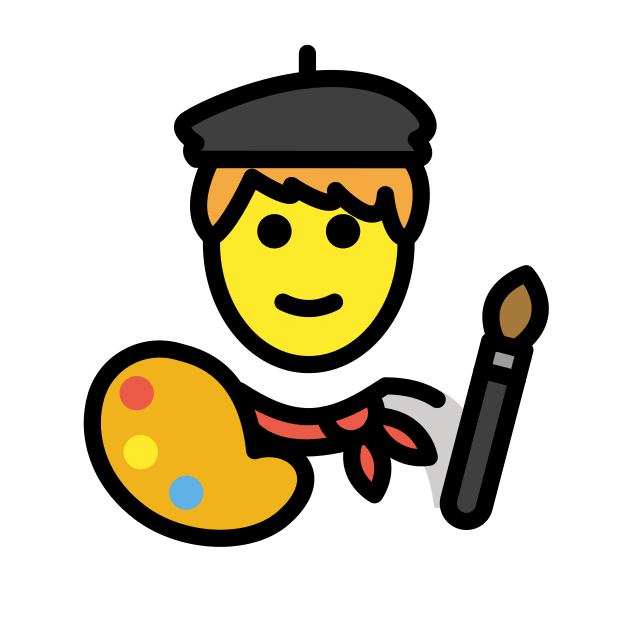
artist